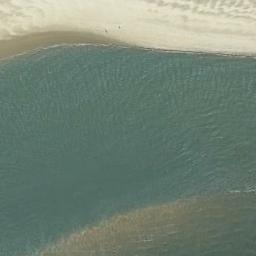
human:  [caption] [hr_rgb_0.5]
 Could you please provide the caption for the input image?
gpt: Huge waves beat the yellow beach .

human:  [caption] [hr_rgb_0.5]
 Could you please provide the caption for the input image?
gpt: There is a little greenery near the beach .

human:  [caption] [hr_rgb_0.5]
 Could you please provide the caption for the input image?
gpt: The vast expanse of green and yellow geese on the beach .

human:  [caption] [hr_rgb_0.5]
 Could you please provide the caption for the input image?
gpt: The beach with white sand and the color of the seawater is blue .

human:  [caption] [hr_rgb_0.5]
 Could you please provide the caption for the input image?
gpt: The sea is calm beside the beach .